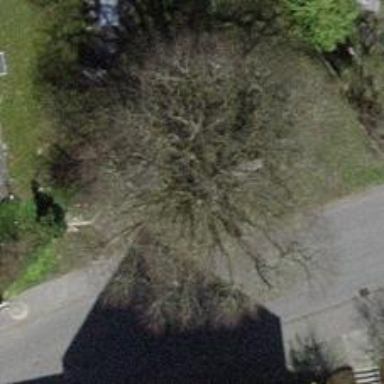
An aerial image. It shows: Brown bench.